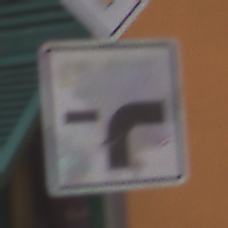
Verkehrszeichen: VerlaufVorfahrtsstrasse9
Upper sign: Vorfahrtsstrasse
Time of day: Midday
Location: Outdoor (Urban)
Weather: Overcast
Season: NotSpecified
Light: Natural